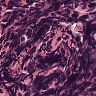
Metastatic tissue present: no